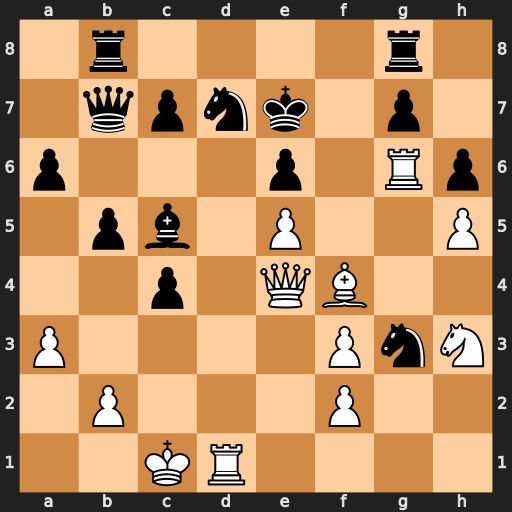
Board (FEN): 1r4r1/1qpnk1p1/p3p1Rp/1pb1P2P/2p1QB2/P4PnN/1P3P2/2KR4
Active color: w
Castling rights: -
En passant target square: -
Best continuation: Rxe6+ Kxe6 Qg6+ Nf6 Bxg3